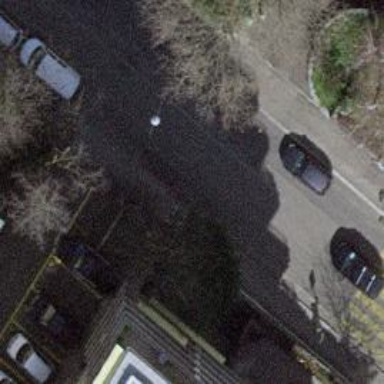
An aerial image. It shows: Residential road with opposite lane cycleway.